一年级 · 计数
下面的 $\square$ 有 ( ) 个。

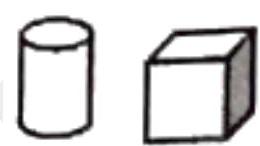
A. 3
B. 4
C. 5
答案: B